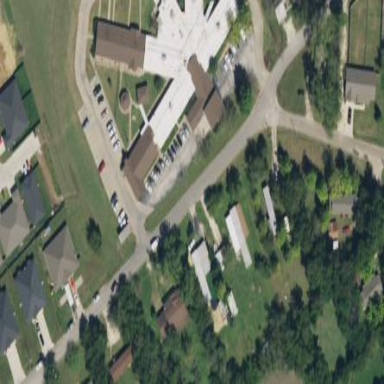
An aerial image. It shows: Nursing home building.